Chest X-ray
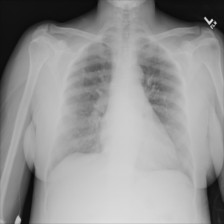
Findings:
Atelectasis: negative
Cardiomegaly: negative
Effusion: negative
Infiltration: negative
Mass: negative
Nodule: negative
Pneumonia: negative
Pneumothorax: negative
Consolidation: negative
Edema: negative
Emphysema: negative
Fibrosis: negative
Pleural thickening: negative
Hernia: negative